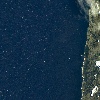
Label: water